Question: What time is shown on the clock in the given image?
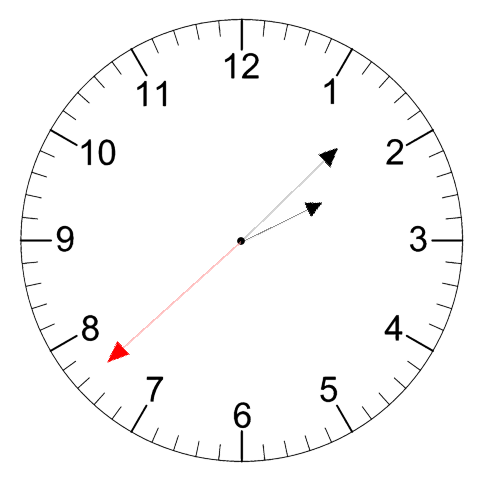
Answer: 02:07:38